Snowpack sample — Loveland Pass, Silver Plume, Colorado, USA (1/12/25, 11:40 AM MST)
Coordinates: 39.66, -105.88
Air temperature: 7 °F
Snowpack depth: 140 cm
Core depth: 10 cm
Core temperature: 41 °F
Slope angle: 11°, slope face: 30°
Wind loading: high
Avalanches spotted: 2
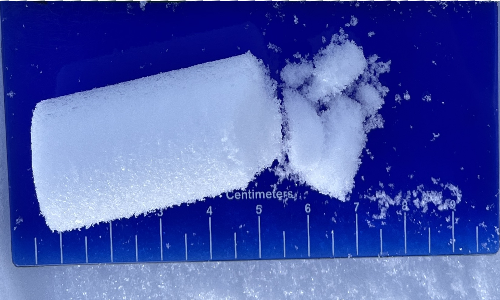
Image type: core
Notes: Pilot using slightly modified coring method that took too large segment for snow profile picturing, advised not to use in higher level models. Two avalanche on south face nearby, partially cloudy with light snow in the last 24 hours. Lots of wind loading on eastern features.